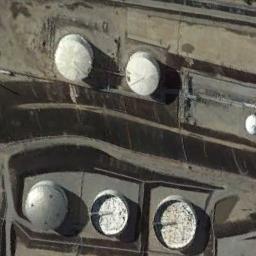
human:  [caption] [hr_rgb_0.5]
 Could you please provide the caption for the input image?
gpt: There are nine tanks of different size .

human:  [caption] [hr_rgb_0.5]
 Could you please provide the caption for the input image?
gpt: There are many storage tanks of different sizes .

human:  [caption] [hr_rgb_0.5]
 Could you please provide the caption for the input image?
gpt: There are five storage tanks on the bare land .

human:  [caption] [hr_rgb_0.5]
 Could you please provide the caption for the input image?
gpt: There are five neatly arranged large oil storage tanks in the factory, And there are large lawns in the factory .

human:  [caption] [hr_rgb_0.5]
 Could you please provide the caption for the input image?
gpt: There are several storage tanks .